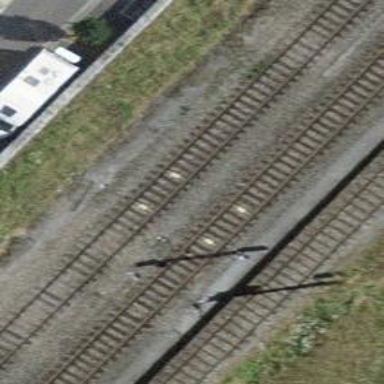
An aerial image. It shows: Railway signal.